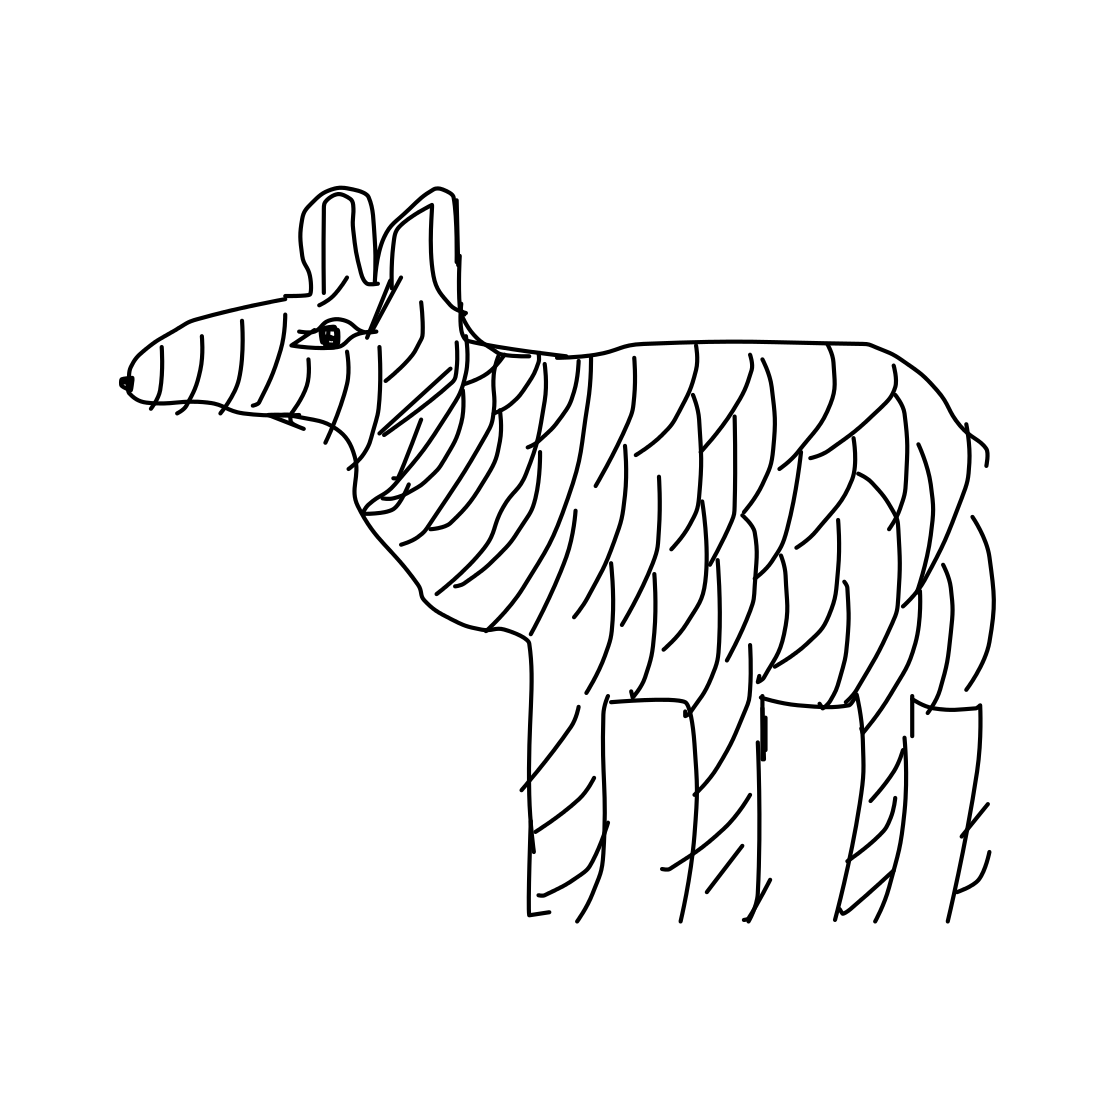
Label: zebra